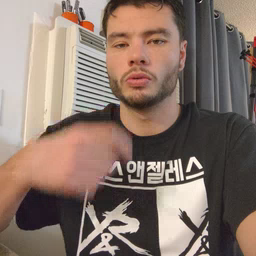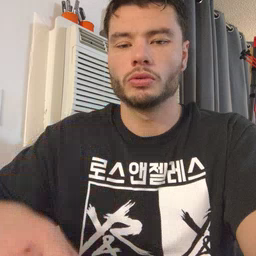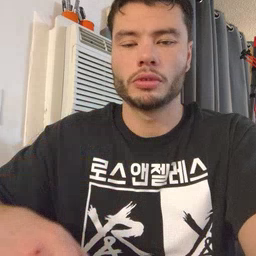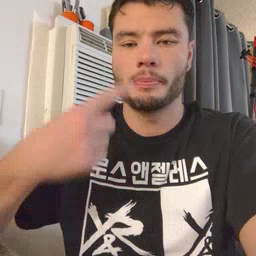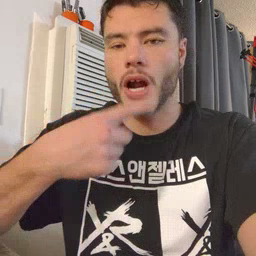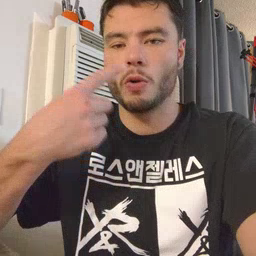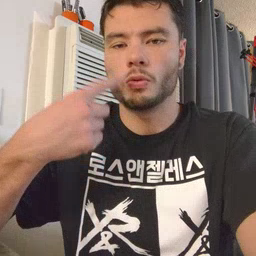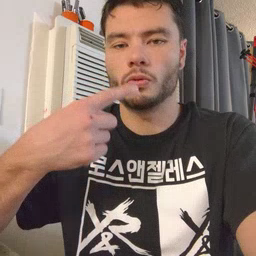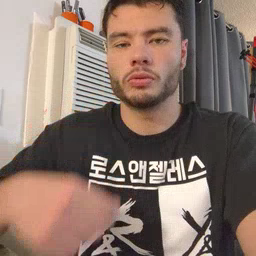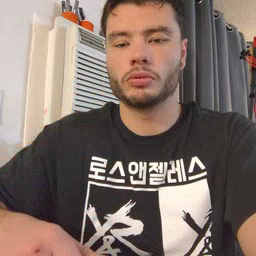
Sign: mouth